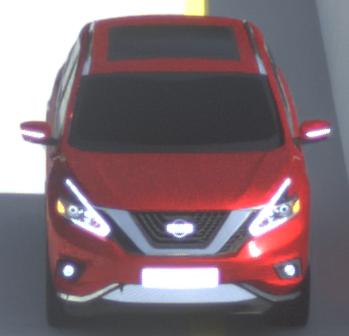
Make: Nissan
Model: Murano
Detailed model: Gen. 3 Z52
Model produced from: 2015
Doors: 5
Color: red
Road condition: dry road
Daytime: morning or afternoon
Contrast: medium contrast